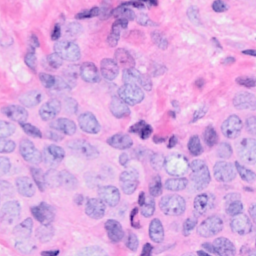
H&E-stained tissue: Breast